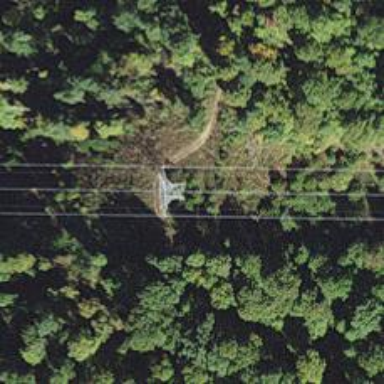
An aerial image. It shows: Power tower.